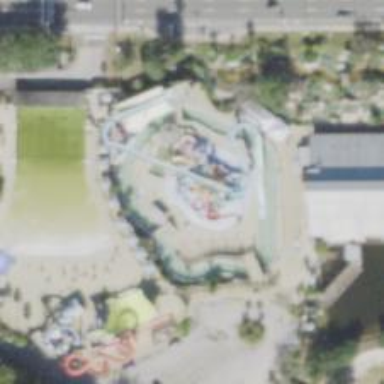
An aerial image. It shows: Bridge leading to water slide attraction.